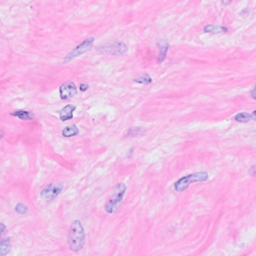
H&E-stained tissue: Breast